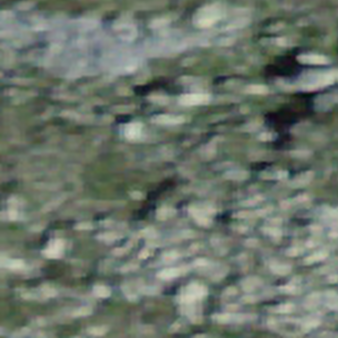
Label: bouldering_area